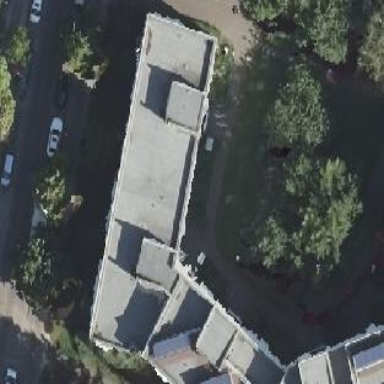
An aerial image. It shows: Residential building with flat roof. The building has white color.